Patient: sex F, age 68
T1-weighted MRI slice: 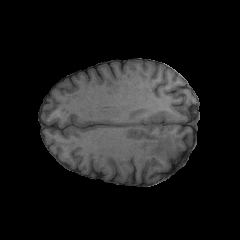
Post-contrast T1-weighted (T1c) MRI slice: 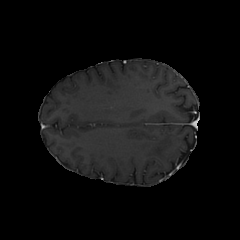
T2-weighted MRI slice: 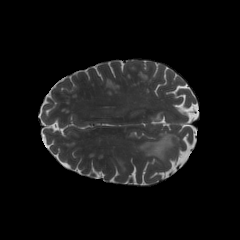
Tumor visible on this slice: yes
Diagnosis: Glioblastoma, IDH-wildtype
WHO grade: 4